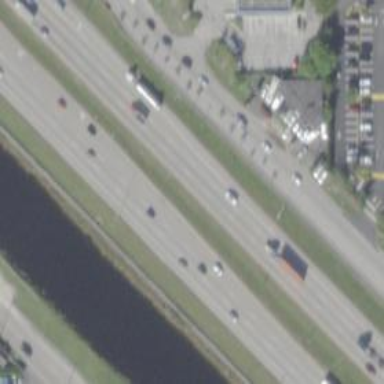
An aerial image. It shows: Trunk link highway.